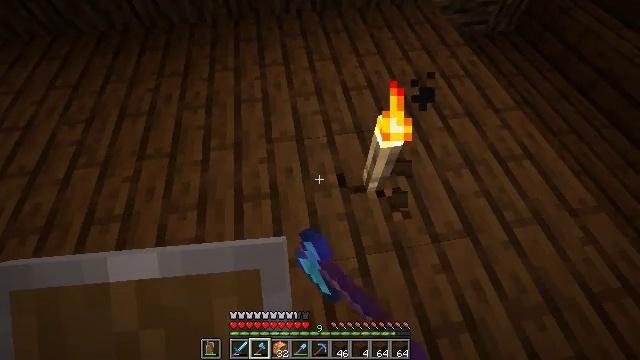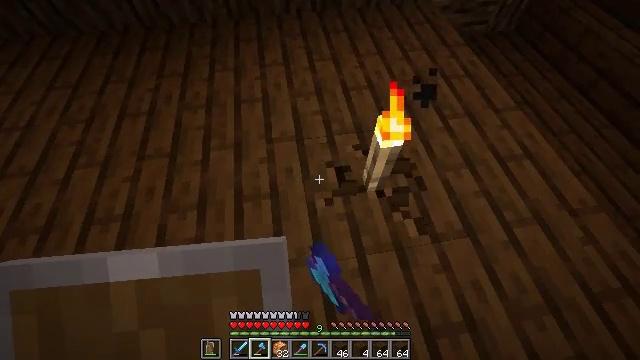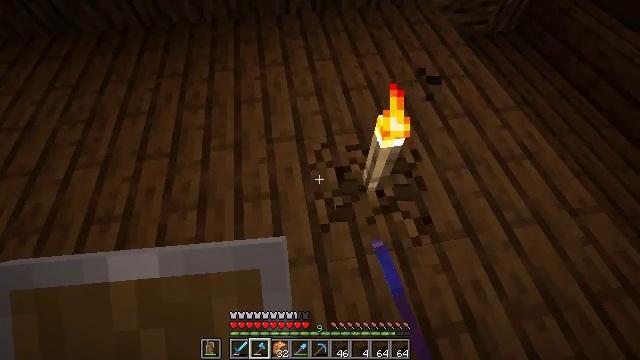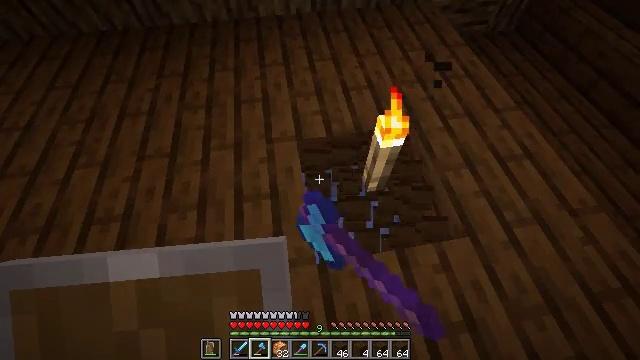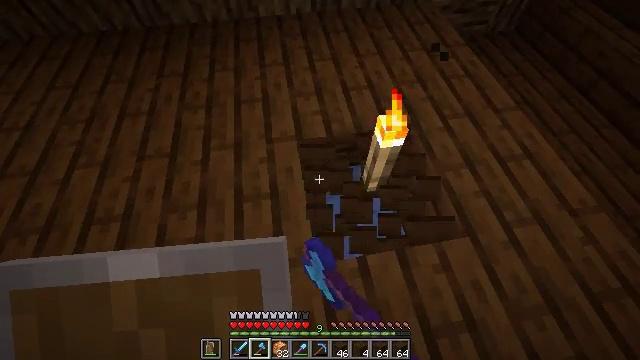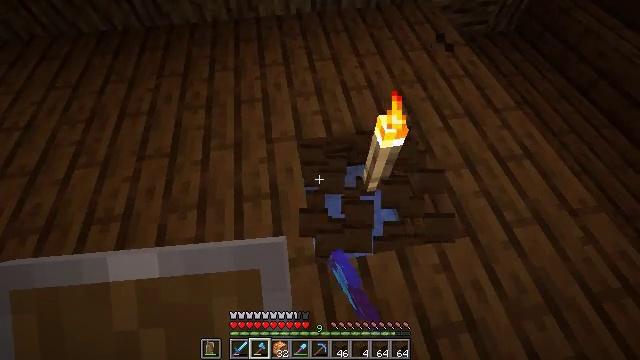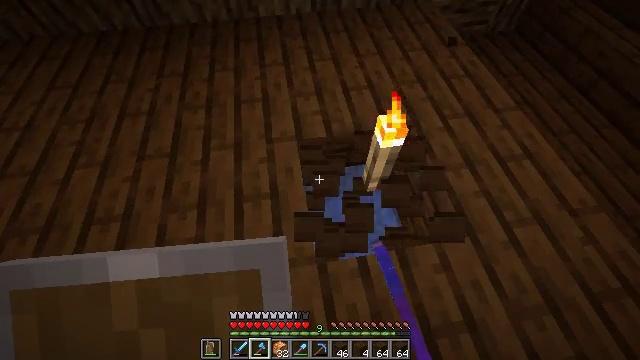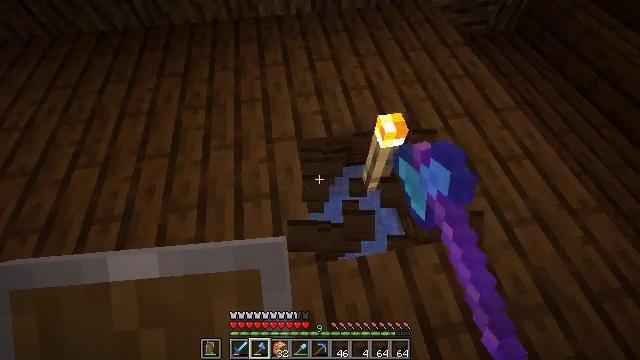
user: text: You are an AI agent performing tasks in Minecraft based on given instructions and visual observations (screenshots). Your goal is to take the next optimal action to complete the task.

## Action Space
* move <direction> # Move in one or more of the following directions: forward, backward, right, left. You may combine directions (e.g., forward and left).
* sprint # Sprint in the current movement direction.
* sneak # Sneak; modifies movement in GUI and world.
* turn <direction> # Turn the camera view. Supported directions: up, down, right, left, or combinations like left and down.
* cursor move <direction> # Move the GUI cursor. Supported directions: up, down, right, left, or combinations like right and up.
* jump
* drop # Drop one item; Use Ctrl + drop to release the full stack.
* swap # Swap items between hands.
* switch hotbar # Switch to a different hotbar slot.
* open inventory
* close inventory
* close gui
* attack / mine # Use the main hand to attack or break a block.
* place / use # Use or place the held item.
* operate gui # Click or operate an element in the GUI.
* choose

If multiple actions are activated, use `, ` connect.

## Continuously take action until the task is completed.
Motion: motion action
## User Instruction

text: Break the dark oak slab.
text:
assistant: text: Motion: attack / mine
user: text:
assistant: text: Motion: attack / mine
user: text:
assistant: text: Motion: attack / mine
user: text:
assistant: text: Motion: attack / mine
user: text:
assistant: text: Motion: attack / mine
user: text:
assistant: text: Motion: attack / mine
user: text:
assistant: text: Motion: attack / mine
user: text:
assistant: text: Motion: attack / mine